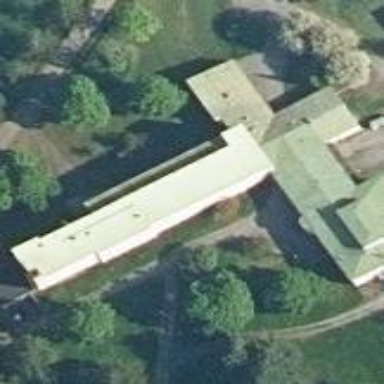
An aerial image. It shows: Hospital building.